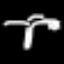
Label: palm tree